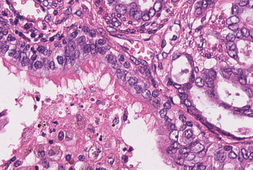
Tumor epithelial tissue: yes
Tumor-associated stroma tissue: yes
Normal tissue: no